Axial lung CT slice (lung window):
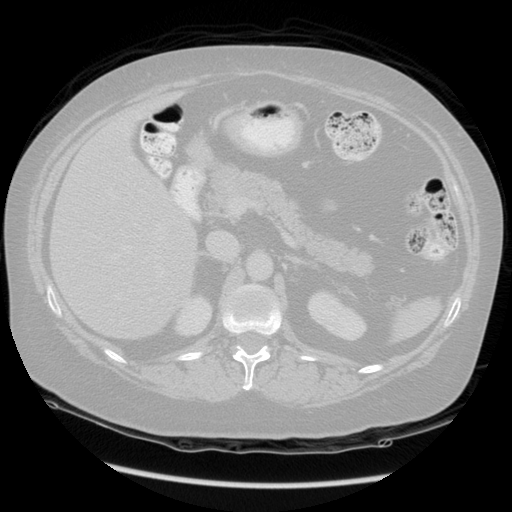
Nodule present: no